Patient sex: M
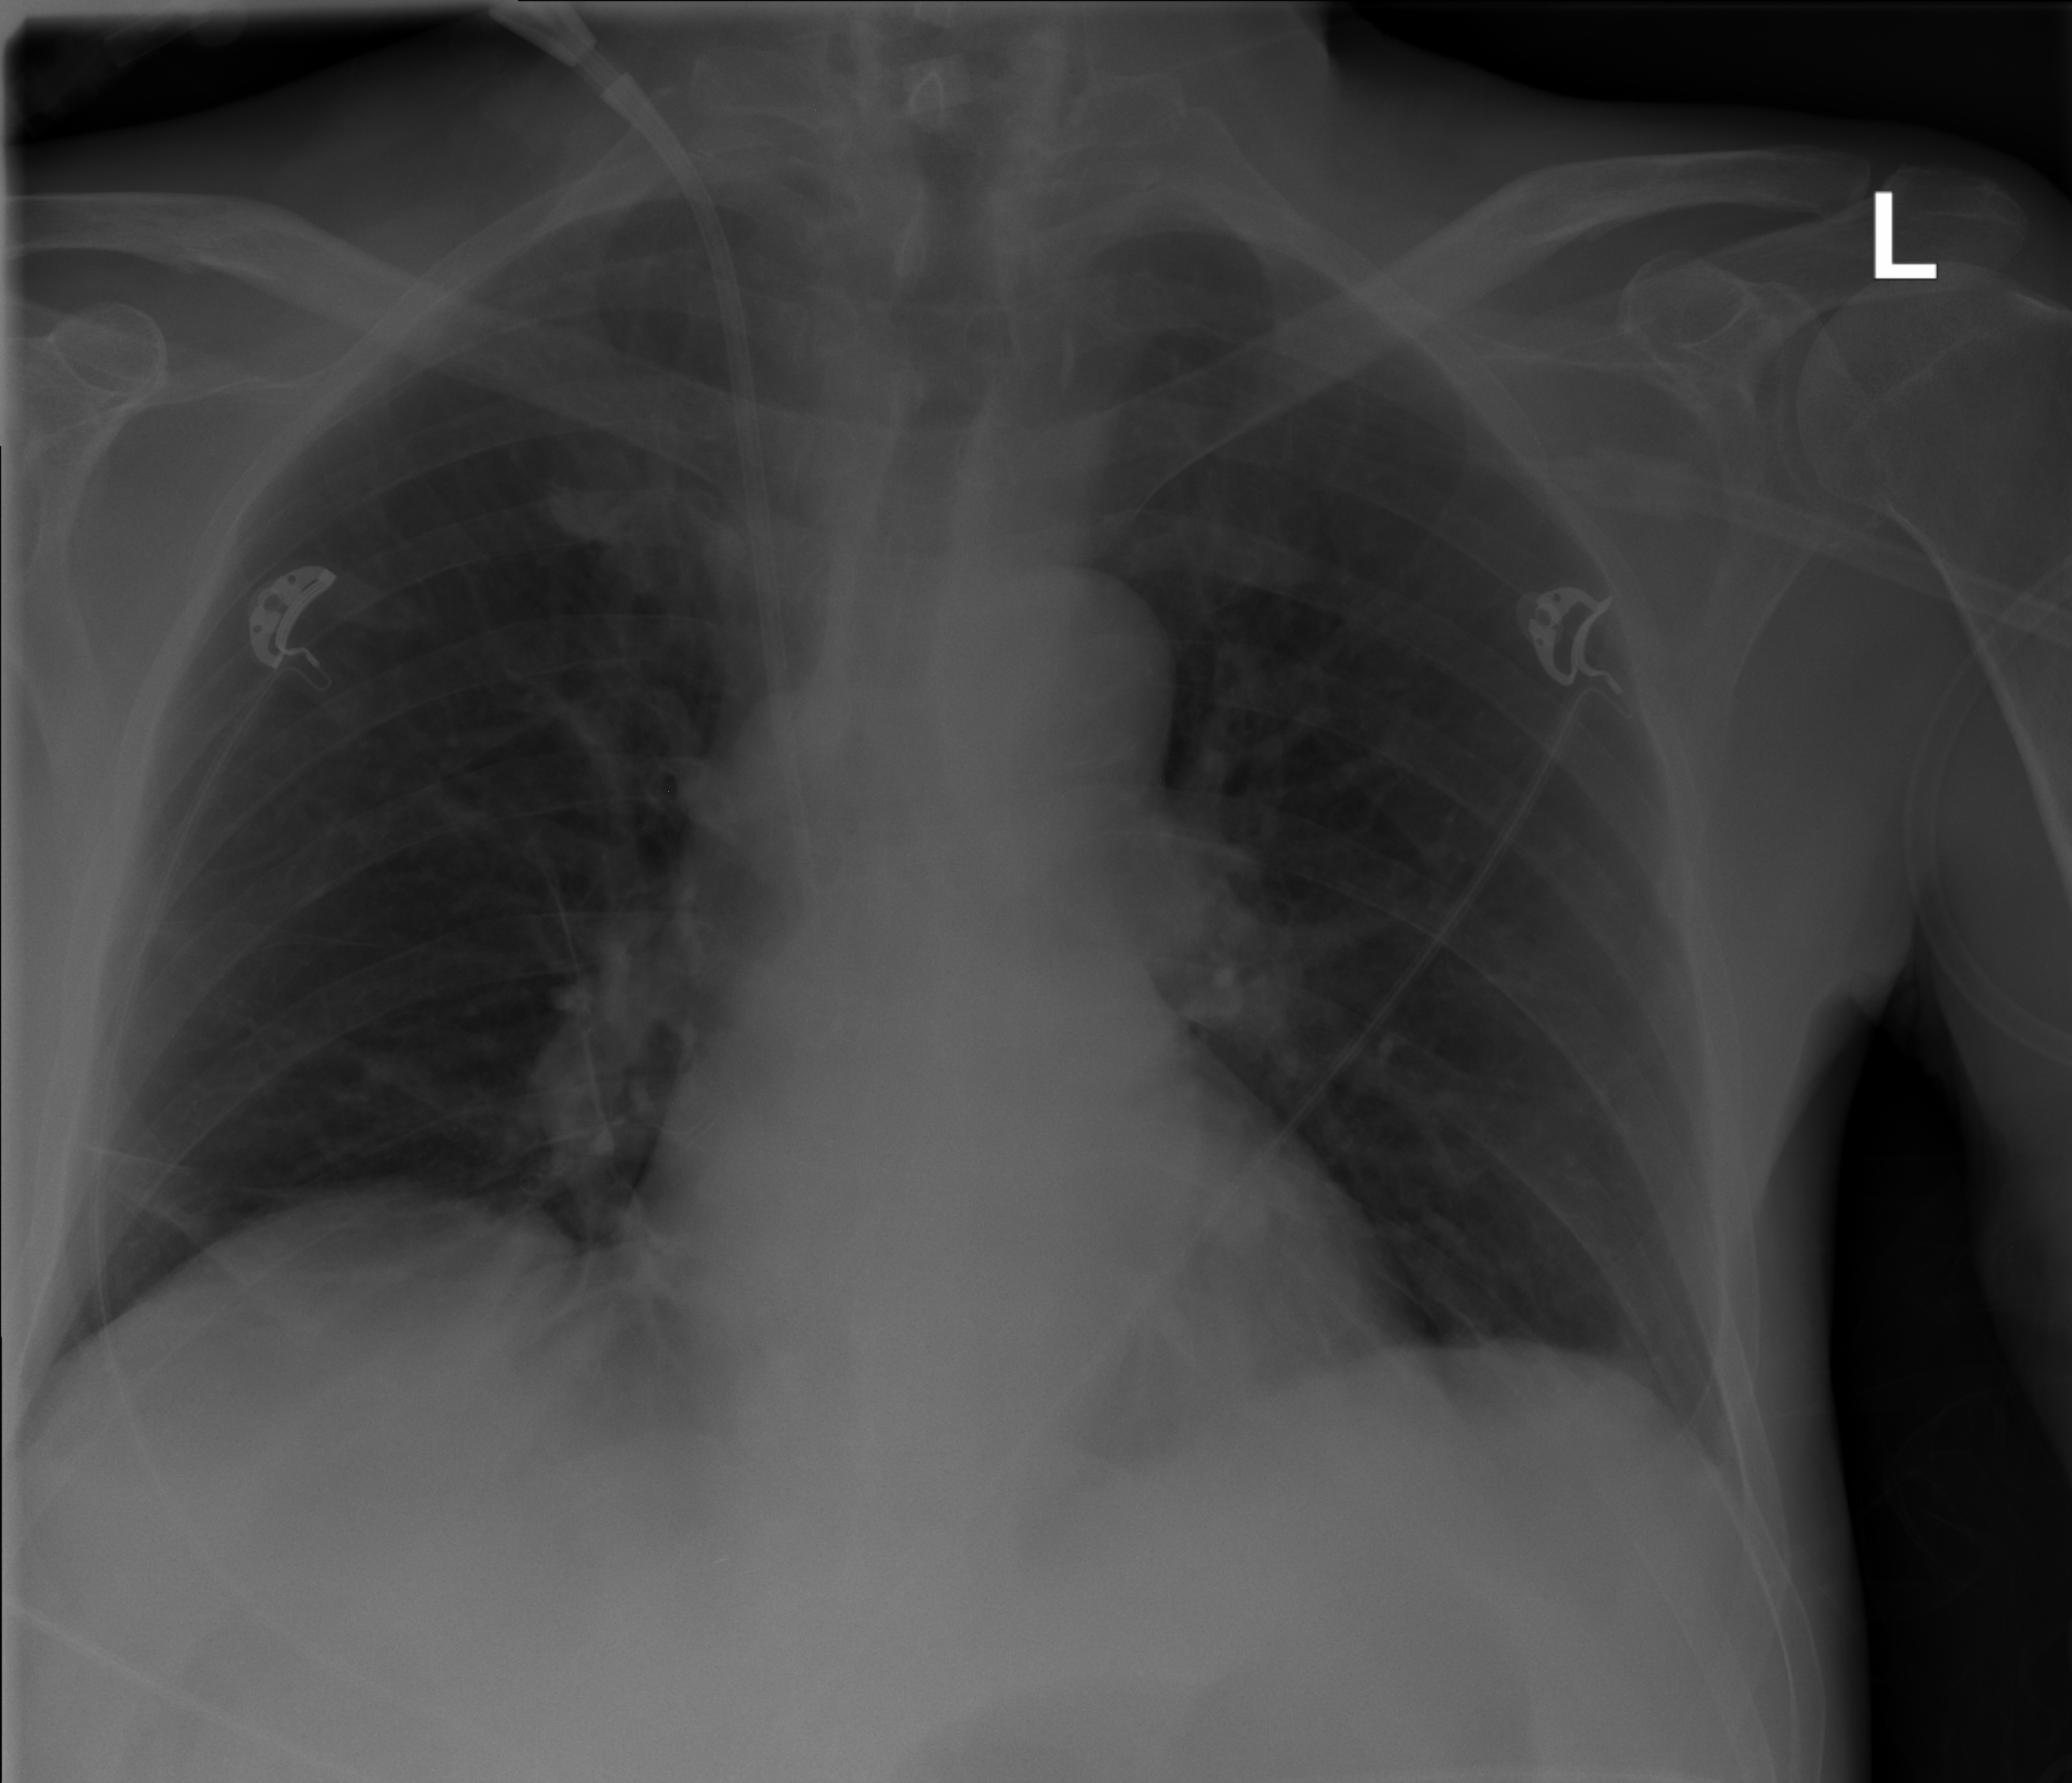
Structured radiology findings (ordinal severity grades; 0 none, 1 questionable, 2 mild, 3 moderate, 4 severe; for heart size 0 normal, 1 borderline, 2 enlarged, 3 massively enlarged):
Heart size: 0
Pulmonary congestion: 0
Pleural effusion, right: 0
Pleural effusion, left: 0
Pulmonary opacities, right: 0
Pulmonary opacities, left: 0
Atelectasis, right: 3
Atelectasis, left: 2